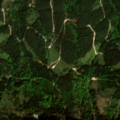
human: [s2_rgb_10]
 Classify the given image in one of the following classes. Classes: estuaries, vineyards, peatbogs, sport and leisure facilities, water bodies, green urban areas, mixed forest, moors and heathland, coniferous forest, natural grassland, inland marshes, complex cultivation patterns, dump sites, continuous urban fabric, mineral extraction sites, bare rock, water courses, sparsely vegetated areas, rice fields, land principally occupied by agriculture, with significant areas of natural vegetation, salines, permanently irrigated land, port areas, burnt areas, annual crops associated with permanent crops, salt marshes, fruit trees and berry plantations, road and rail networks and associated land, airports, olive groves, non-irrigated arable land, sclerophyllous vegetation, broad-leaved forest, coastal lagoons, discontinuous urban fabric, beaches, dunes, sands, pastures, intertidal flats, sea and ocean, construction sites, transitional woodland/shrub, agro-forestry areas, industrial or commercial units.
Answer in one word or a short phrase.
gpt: pastures, coniferous forest